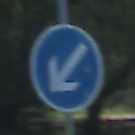
Verkehrszeichen: VorgeschriebeneVorbeifahrtLinks
Umgebung: Outdoor, Nature
Tageszeit: Midday
Wetter: Clear
Licht: Natural
Jahreszeit: Summer
Kontrast: HighContrast